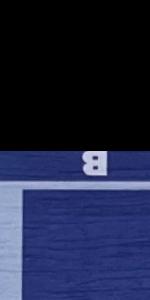
Label: Empty